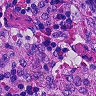
Metastatic tissue present: no